【题型】填空题　【知识点】平面几何　【难度】easy
如图，$AB \parallel CD \parallel EF$，如果$AD:DF = 3:2$，那么$BE:CE = \underline{\quad\quad\quad}$.

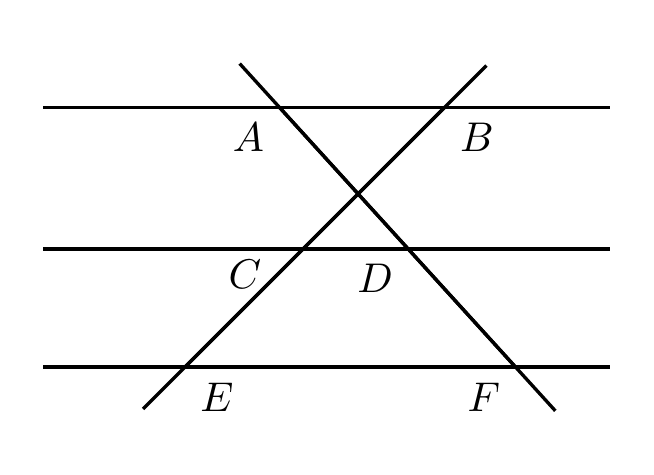
【解答】
【答案】$5:2$

【知识点】由平行截线求相关线段的长或比值

【分析】本题考查平行线分线段成比例定理，解题的关键是掌握平行线分线段成比例定理. 利用平行线分线段成比例定理求解.

【详解】解：$\because AB \parallel CD \parallel EF$，
\medskip

$\therefore \dfrac{BC}{CE} = \dfrac{AD}{DF} = \dfrac{3}{2}$，
\medskip

$\therefore \dfrac{BE}{CE} = \dfrac{5}{2}$.
\medskip

故答案为：$5:2$.